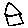
Label: house